Question: As the title says, Red Green And Blue values are put into different slots, making the screen have stripes of red green and blue.
the code is pretty much: ('w' and 'h' are width and height...)
'''
unsigned int pixels[w * h * 3];
for (unsigned int i = 0; i < w * h * 3; i+=3) {
pixels[i + 0] = 0xff // Red
pixels[i + 1] = 0xff // Green
pixels[i + 2] = 0xff // Blue
}
while(windowIsOpen()) {
glClear(GL_COLOR_BUFFER_BIT);
glDrawPixels(w, h, GL_RGB, GL_UNSIGNED_BYTE, pixels);
glSwapBuffers();
}
'''
But, this produces and image like this when it should be all white:

Any help would be amazing! I know 'glDrawPixels' is deprecated but I need an easy way to draw pixels on the screen, performance isn't an issue for this project.
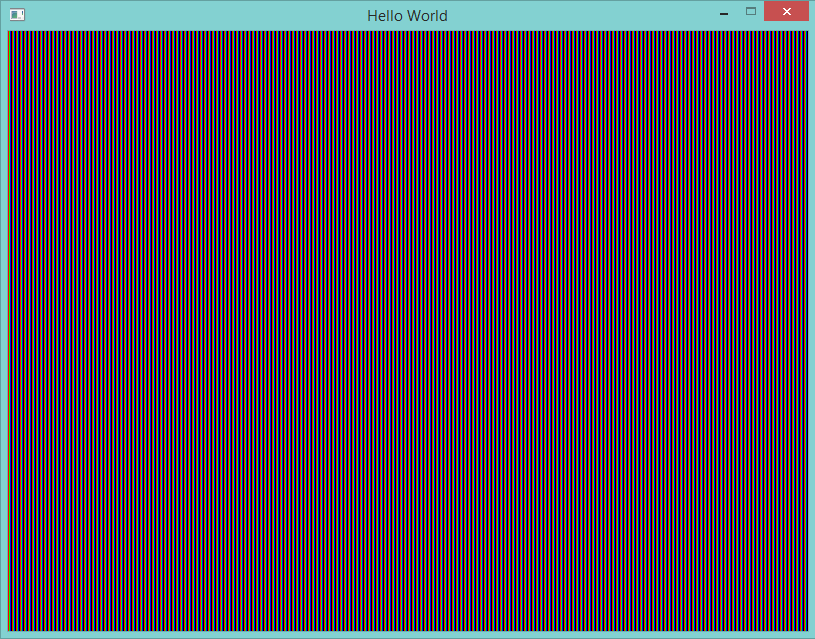
Answer: Please note that you are using a buffer of ints (sizeof(int) = 4 ) while you are telling your opengl that you are sending UNSIGNED_BYTE (sizeof(char) = 1).
Change your buffer from int to char and see if everything goes fine.